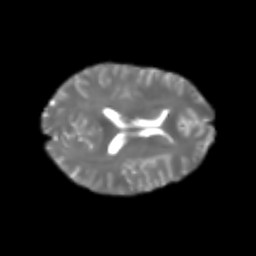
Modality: T2w
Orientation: axial
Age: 23
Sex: male
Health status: healthy